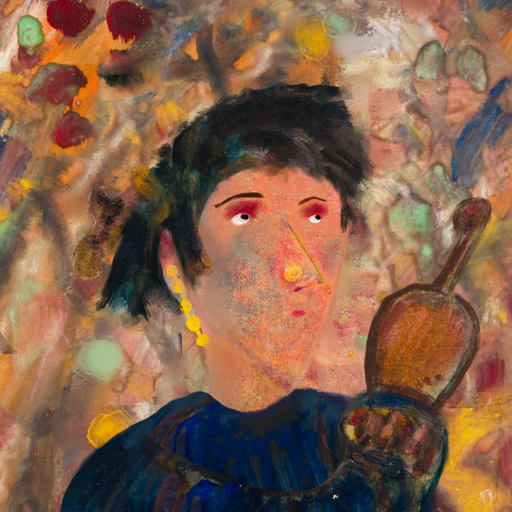
Background: Mother_And_Son_Mother, Head And Neck Side: Irani, Face Side: Irani, Bust: Pipe, Hair Side: Pipe, Head Accessory: Blank, Second Necklace: Blank, Necklace: Blank, Baby: Blank